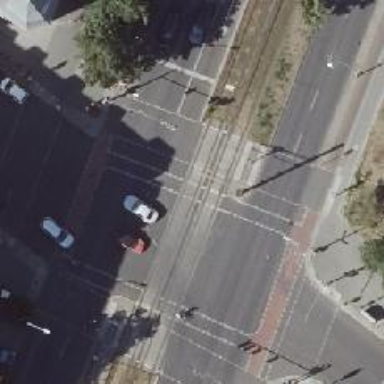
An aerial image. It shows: Tram crossing on the railway.